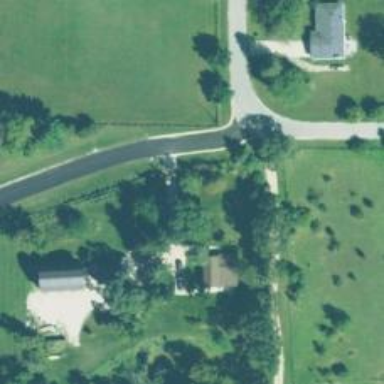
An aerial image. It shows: Driveway leading to service road.